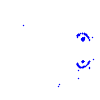
Particle: proton